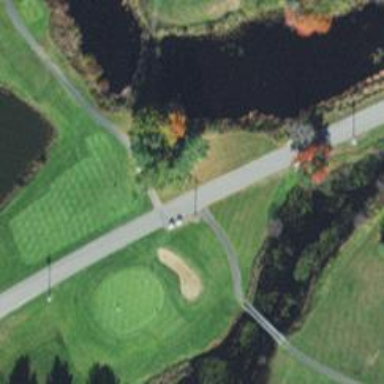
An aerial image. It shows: Footway that resembles golf path.